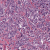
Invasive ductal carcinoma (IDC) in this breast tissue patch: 1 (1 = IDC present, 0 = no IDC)